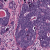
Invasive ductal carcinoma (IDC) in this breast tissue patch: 0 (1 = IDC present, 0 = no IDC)